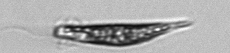
Label: Euglena